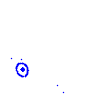
Particle: proton